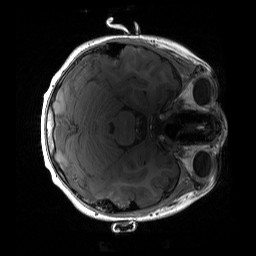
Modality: T1w
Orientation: axial
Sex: male
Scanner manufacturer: siemens
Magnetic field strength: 3 T
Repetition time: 1.9 s
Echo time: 0.00243 s